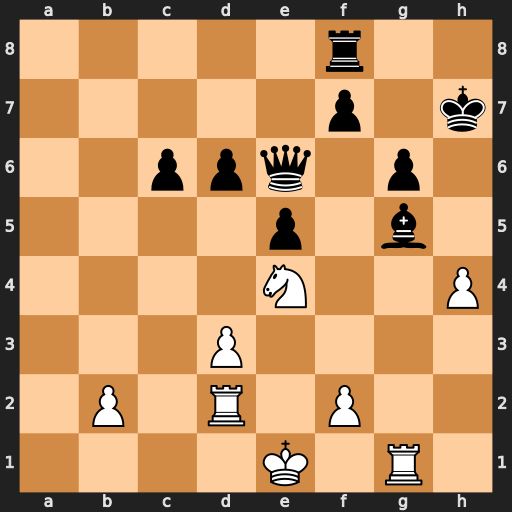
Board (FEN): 5r2/5p1k/2ppq1p1/4p1b1/4N2P/3P4/1P1R1P2/4K1R1
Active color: w
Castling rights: -
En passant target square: -
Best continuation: Nxg5+ Kh6 Nxe6